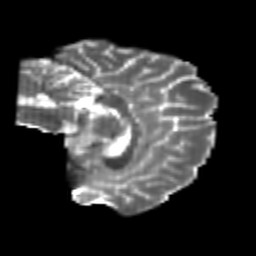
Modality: T2w
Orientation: sagittal
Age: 25
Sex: male
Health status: healthy
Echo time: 0.074 s